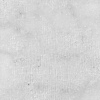
Atmospheric dust classification: not_dusty